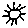
Label: sun